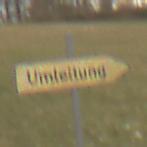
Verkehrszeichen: UmleitungswegweiserRechtsweisend
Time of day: Midday
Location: Outdoor (Nature)
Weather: Overcast
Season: NotSpecified
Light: Natural